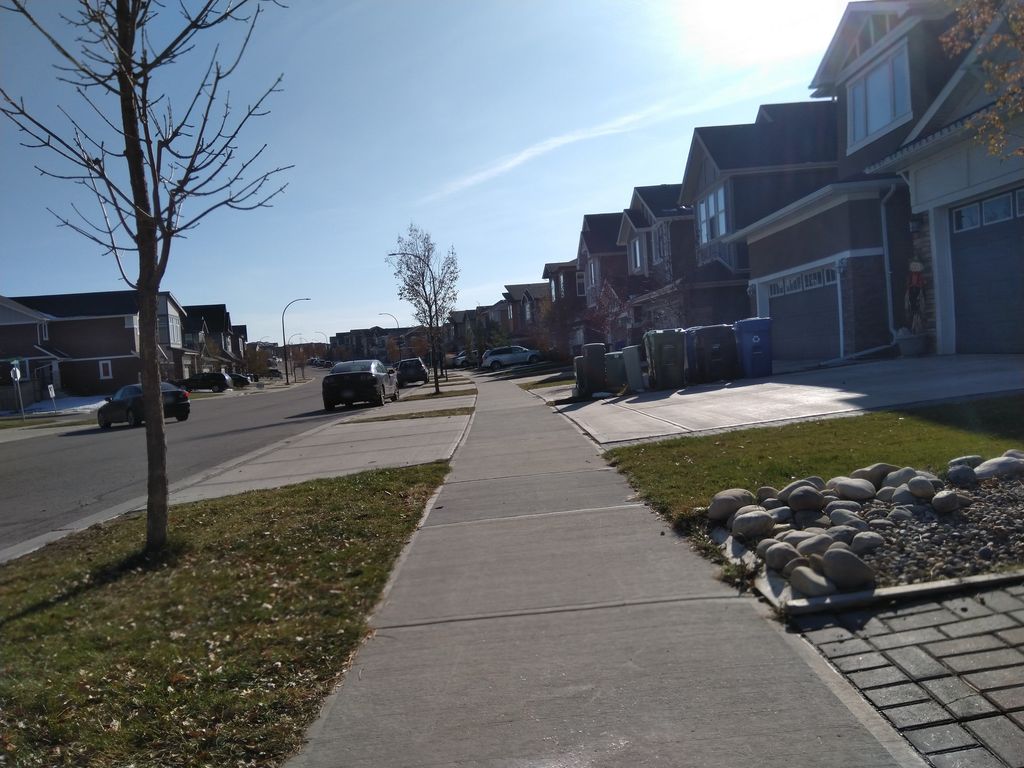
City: calgary